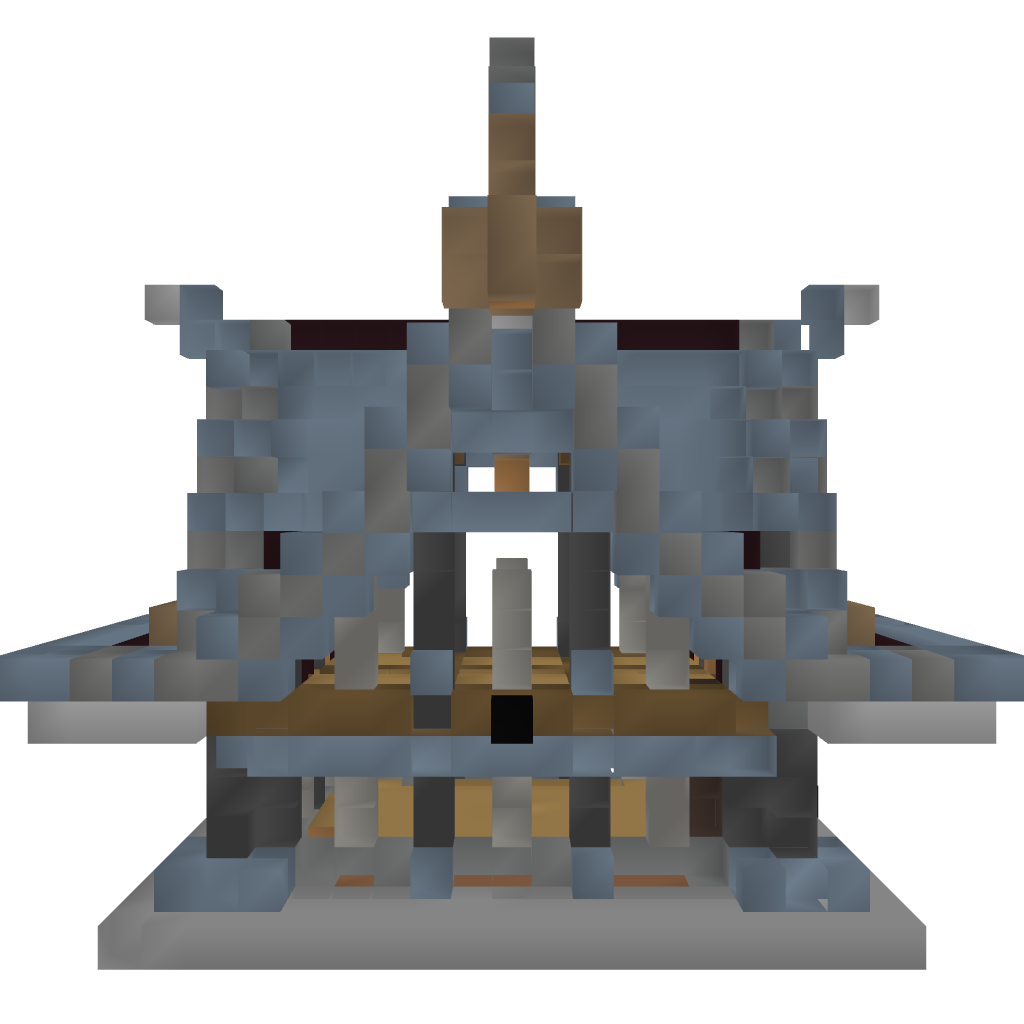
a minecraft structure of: EuroAsian Style home